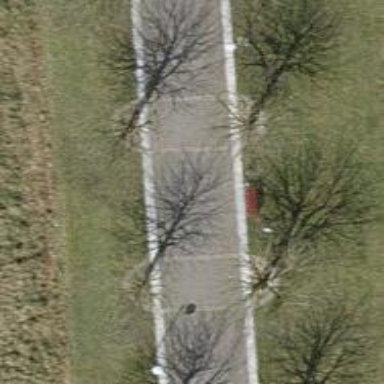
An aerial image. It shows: Bench.